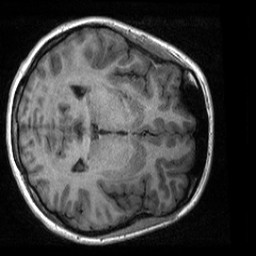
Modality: T1w
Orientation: axial
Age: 19
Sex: female
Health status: healthy
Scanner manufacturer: siemens
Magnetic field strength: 3 T
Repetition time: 2 s
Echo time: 0.00232 s